二年级 · 算术
图写算式。

气球共有 $?$ 个
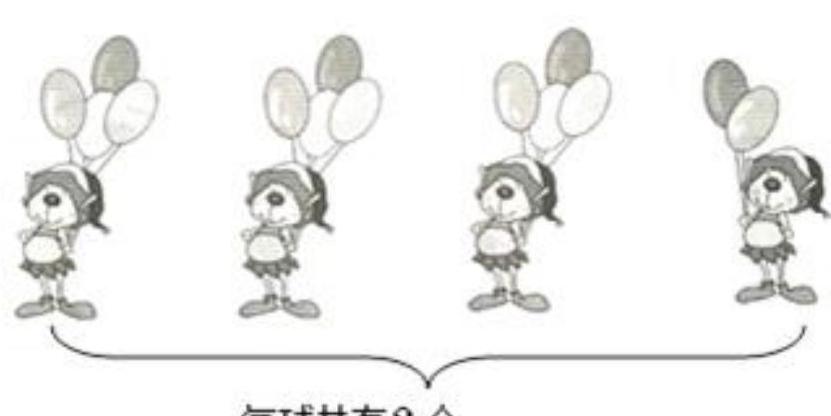
答案: 3 \times 4+2=14$ (个)